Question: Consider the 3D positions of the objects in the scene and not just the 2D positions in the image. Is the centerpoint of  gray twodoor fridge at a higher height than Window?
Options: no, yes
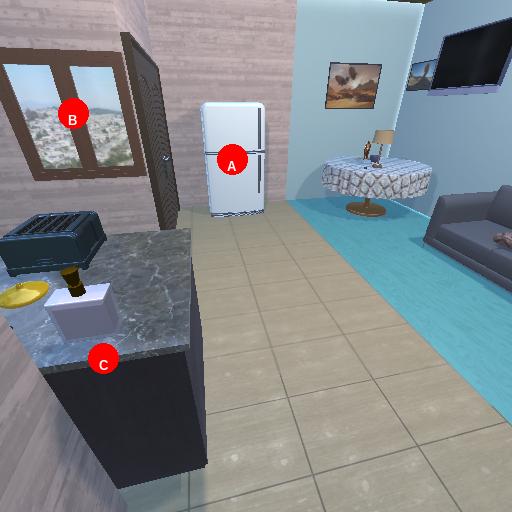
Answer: no